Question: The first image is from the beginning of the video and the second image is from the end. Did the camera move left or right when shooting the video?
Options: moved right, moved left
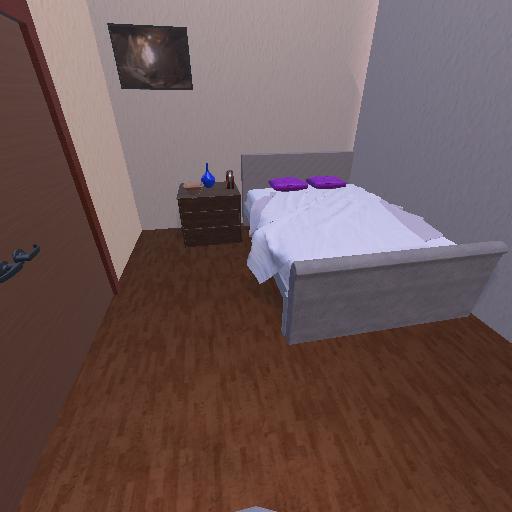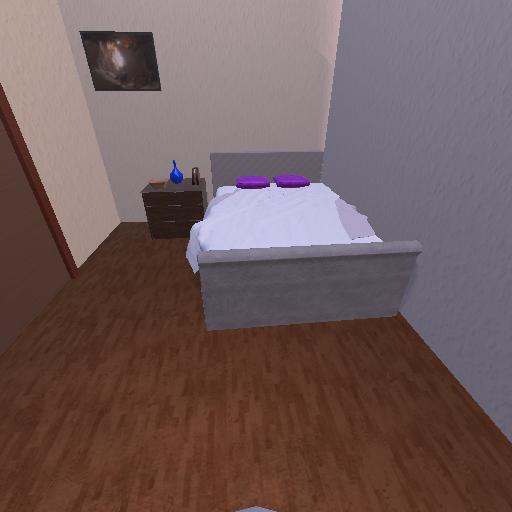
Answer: moved right